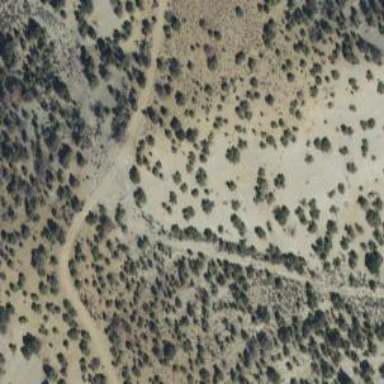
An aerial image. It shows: Service road track.